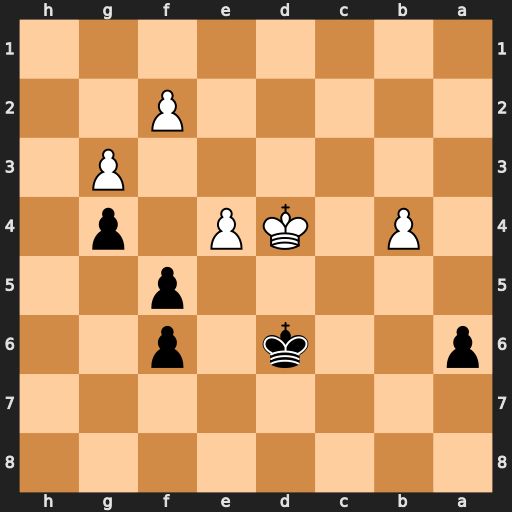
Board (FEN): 8/8/p2k1p2/5p2/1P1KP1p1/6P1/5P2/8
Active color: b
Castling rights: -
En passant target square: -
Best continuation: fxe4 Kxe4 Kc6